Question: I am trying to analyze marathon data. I build a simple model and created a decision tree:
'''
fit <- rpart(timeCategory ~ country + age.group + participated.times, data=data)
'''
My goal is to create a universal formula for predicting the results, <URL>.

How can I do it in R, what techniques to use? As a result I would like to have a formula with provided attributes as a sting.
some of the real data that I am using can be <URL>.
Read data as follows:
'''
data = read.table("data/processedData.txt", header=T)
data$timeCategory <- ntile(data$time, 10)
'''
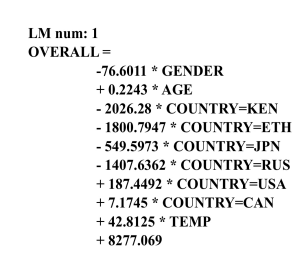
Answer: These are the regression coefficients using time as a continuous value, which is the type of prediction being offered in the example. They can be used to build the type of formula you are requesting.
'''
> lmfit <- lm(time ~ country + age.group + particip.time, data=data)
> lmfit
Call:
lm(formula = time ~ country + age.group + particip.time, data = data)
Coefficients:
(Intercept) countryJogeva countryLaane-Viru countryLati
9526.702 345.930 122.513 -73.239
countryLeedu countryParnu countryRapla countrySaaremaa
120.592 -78.086 -208.882 114.292
countryTallinn countryTartu countryViljandi age.groupM20
-37.536 55.771 -70.417 -142.600
age.groupM21 age.groupM35 age.groupM40 age.groupM45
-218.225 -218.067 -20.108 -196.331
age.groupM50 particip.time
88.342 -2.487
'''
If you want them all lined up then:
'''
> as.matrix(coef(lmfit))
[,1]
(Intercept) <PHONE>
countryJogeva 345.930334
countryLaane-Viru 122.513294
countryLati -73.239333
countryLeedu 120.591585
countryParnu -78.086107
countryRapla -208.882244
countrySaaremaa 114.291592
countryTallinn -37.535659
countryTartu 55.771326
countryViljandi -70.416659
age.groupM20 -142.599598
age.groupM21 -218.224754
age.groupM35 -218.066655
age.groupM40 -20.108242
age.groupM45 -196.331263
age.groupM50 88.341978
particip.time -2.486818
'''
Further processing to text:
'''
> form <- as.matrix(coef(lmfit))
> rownames(form) <- gsub("try", "try == ", rownames(form) )
> rownames(form) <- gsub("oup", "oup == ", rownames(form) )
> form
[,1]
(Intercept) <PHONE>
country == Jogeva 345.930334
country == Laane-Viru 122.513294
country == Lati -73.239333
country == Leedu 120.591585
country == Parnu -78.086107
country == Rapla -208.882244
country == Saaremaa 114.291592
country == Tallinn -37.535659
country == Tartu 55.771326
country == Viljandi -70.416659
age.group == M20 -142.599598
age.group == M21 -218.224754
age.group == M35 -218.066655
age.group == M40 -20.108242
age.group == M45 -196.331263
age.group == M50 88.341978
particip.time -2.486818
'''
Almost complete:
'''
cat(paste( form, paste0("(", rownames(form), ")" ), sep="*", collapse="+
") )
<PHONE>73*((Intercept))+
345.<PHONE>*(country == Jogeva)+
122.<PHONE>*(country == Laane-Viru)+
-73.2393326763322*(country == Lati)+
120.591584530399*(country == Leedu)+
-78.0861070429056*(country == Parnu)+
-208.882244416016*(country == Rapla)+
114.291592299937*(country == Saaremaa)+
-37.5356589458207*(country == Tallinn)+
55.771326363022*(country == Tartu)+
-70.4166587941724*(country == Viljandi)+
-142.599598141679*(age.group == M20)+
-218.224754448193*(age.group == M21)+
-218.<PHONE>*(age.group == M35)+
-20.1082422022072*(age.group == M40)+
-196.<PHONE>*(age.group == M45)+
88.3419781798024*(age.group == M50)+
-2.48681789339678*(particip.time)
'''